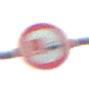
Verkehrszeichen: UeberholverbotKraftfahrzeuge
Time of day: SunriseSunset
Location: Outdoor (Suburban)
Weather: PartlyCloudy
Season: NotSpecified
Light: Natural